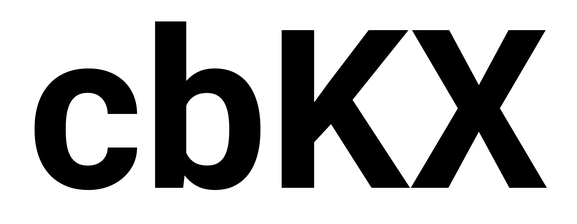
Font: Roboto_Bold